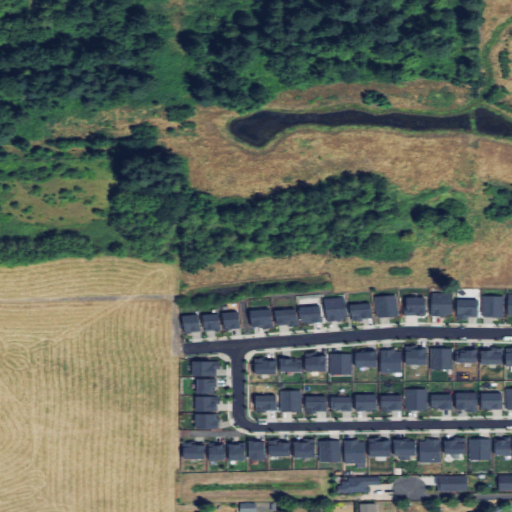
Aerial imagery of plain(s) in Washington named Fourth Plains containing pasture, medium intensity development, low intensity development, open development, deciduous forest, high intensity development, and woody wetlands